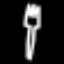
Label: fork